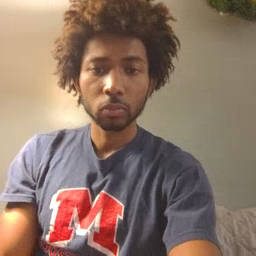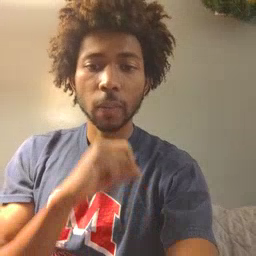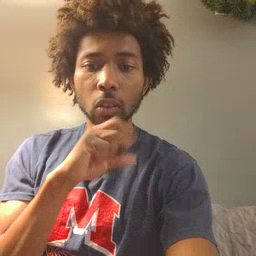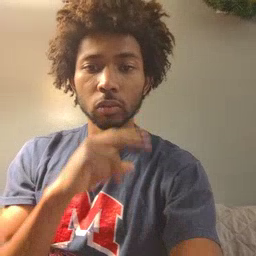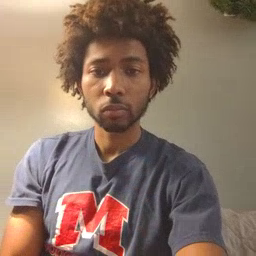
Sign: frog